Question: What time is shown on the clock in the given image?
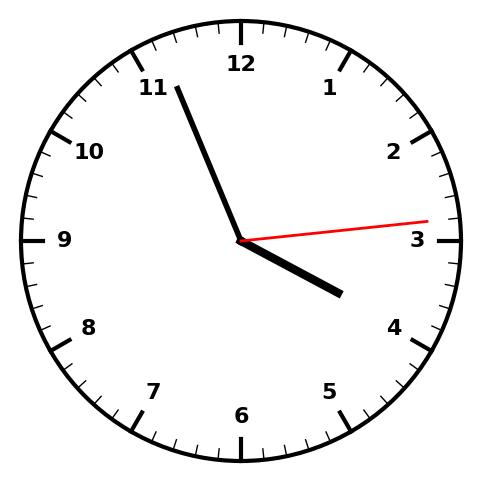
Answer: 03:56:14